Interaction volume radius: 5 \u00c5
Interaction volume height: 30 \u00c5
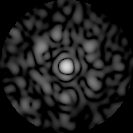
Disorder parameter: 0.7757